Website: apple
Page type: customer-info-address
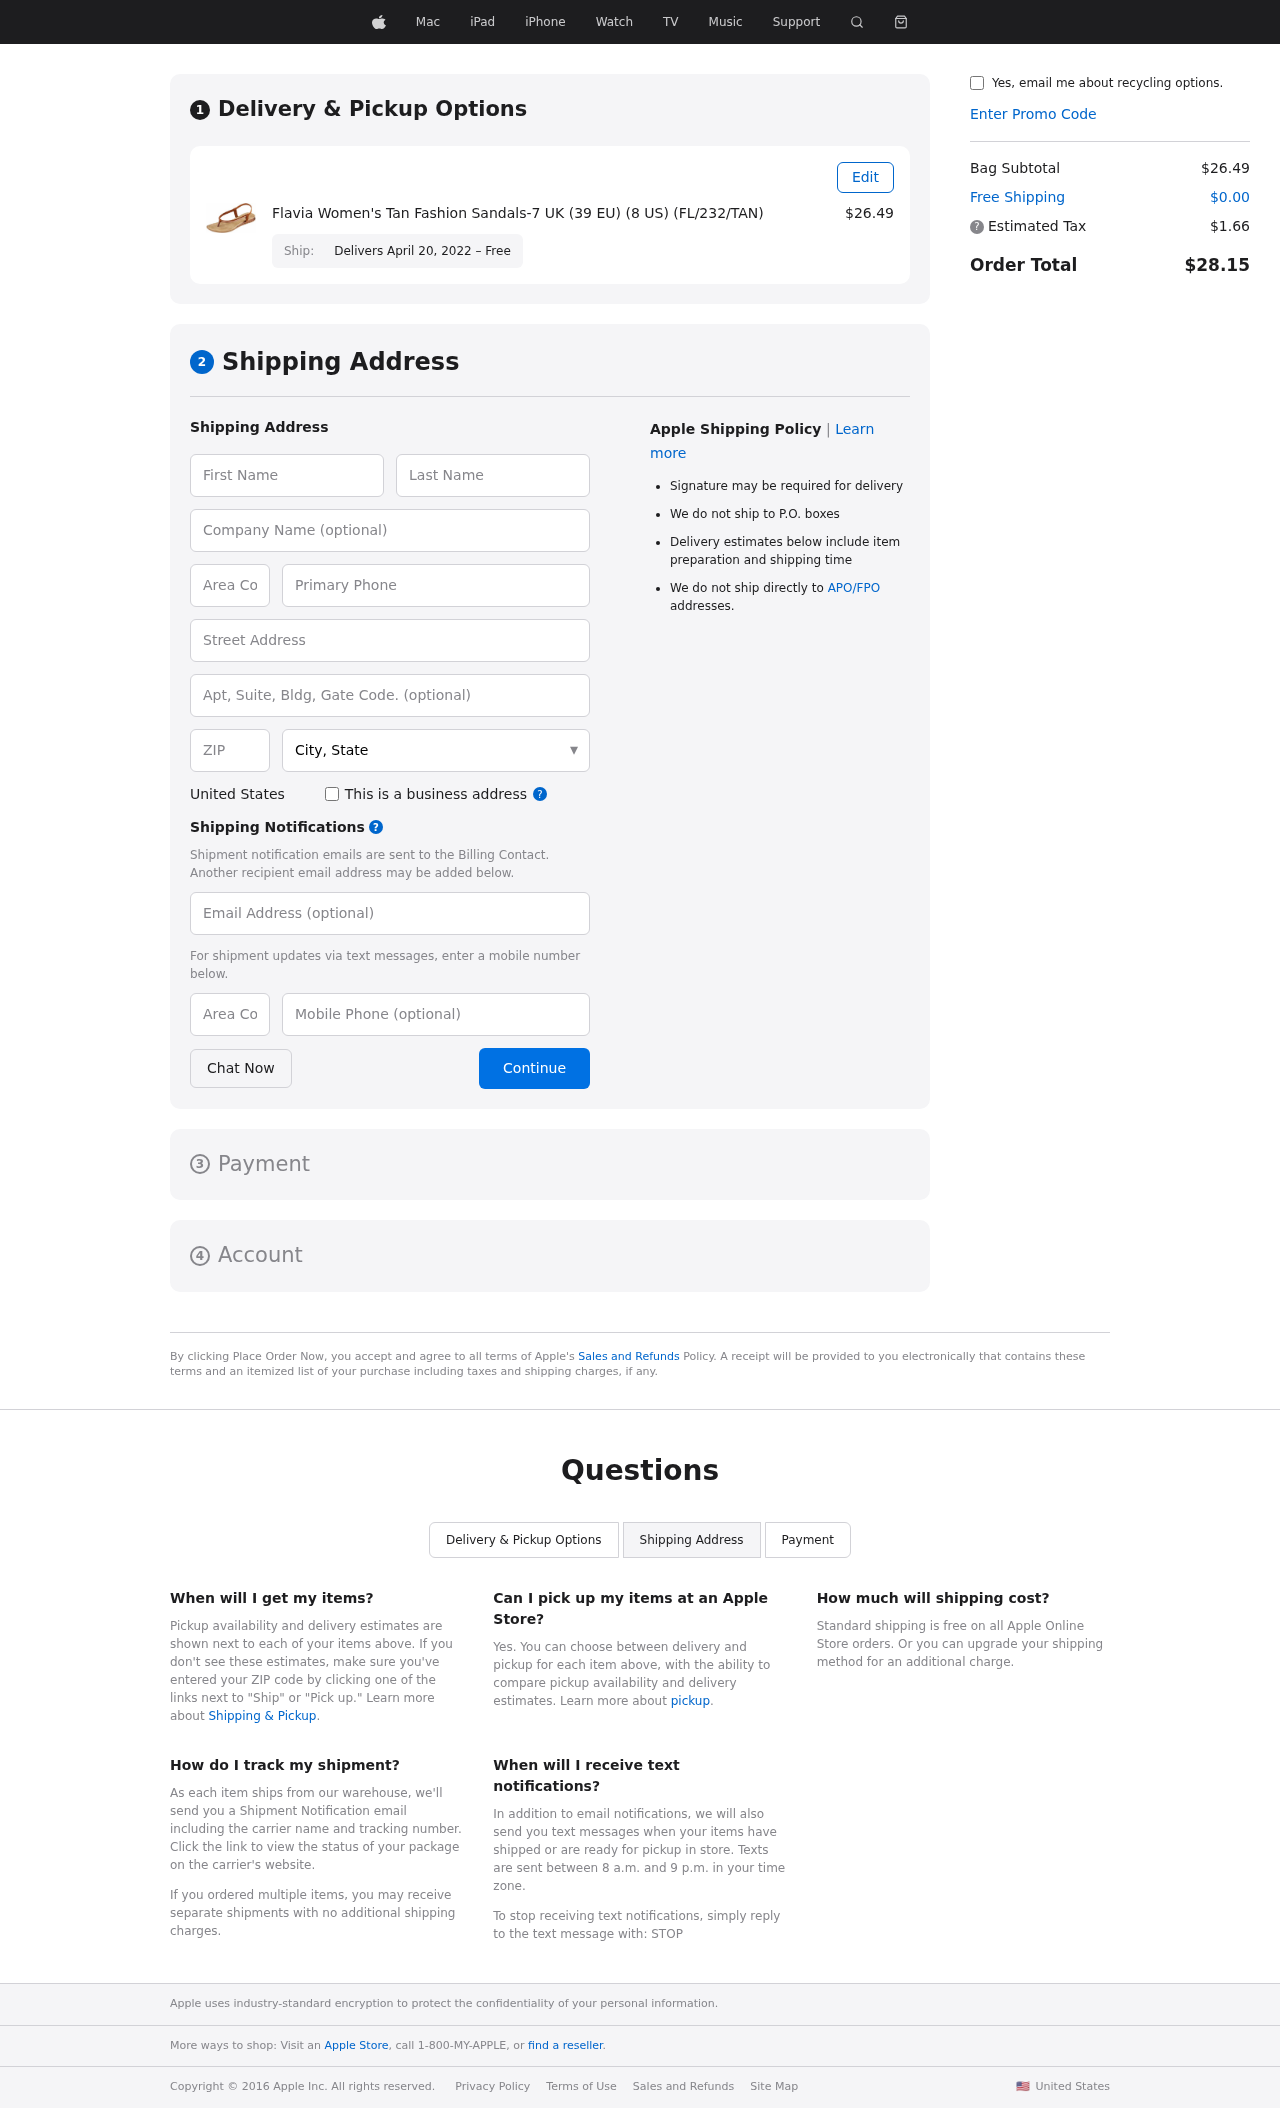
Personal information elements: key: PII_CITY_STATE
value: Christopherberg, TN
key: PII_COUNTRY
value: United States
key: PII_EMAIL
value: timothyburke@gmail.com
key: PII_FIRSTNAME
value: Timothy
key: PII_LASTNAME
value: Burke
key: PII_PHONE
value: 4047835398
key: PII_PHONE_ALT
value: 3858747696
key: PII_PHONE_ALT_AREA
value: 385
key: PII_PHONE_AREA
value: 404
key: PII_POSTCODE
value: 19431
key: PII_STREET
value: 557 Thomas Park Suite 841
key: PII_STREET2
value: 667 Phyllis Rapids Apt. 522
Product elements: key: PRODUCT1_NAME
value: Flavia Women's Tan Fashion Sandals-7 UK (39 EU) (8 US) (FL/232/TAN)
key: PRODUCT1_PRICE
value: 26.49
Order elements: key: ORDER_DELIVERY_DATE
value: Delivers April 20, 2022 – Free
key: ORDER_SUBTOTAL
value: $26.49
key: ORDER_SHIPPING_COST
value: $0.00
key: ORDER_TAX
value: $1.66
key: ORDER_TOTAL
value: $28.15